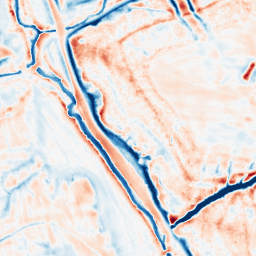
Category: edge_preserving
Decomposition family: bilateral
Decomposition parameters: d: 21
sigma_color: 25
sigma_space: 150
Upsampling method: bilinear
Upsampling parameters: scale: 8
Upsampling scale: 8